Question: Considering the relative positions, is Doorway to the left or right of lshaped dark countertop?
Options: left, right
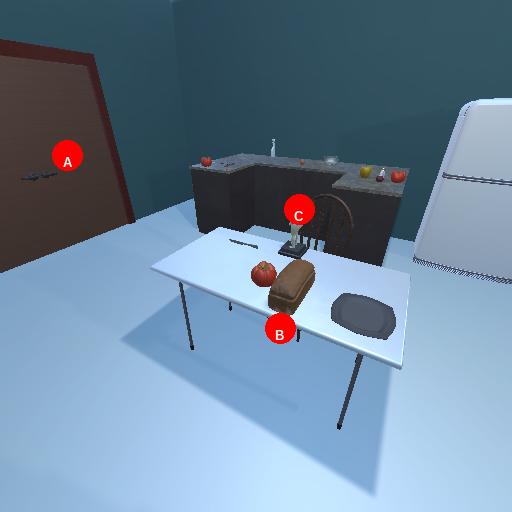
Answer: left